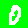
Digit: 0